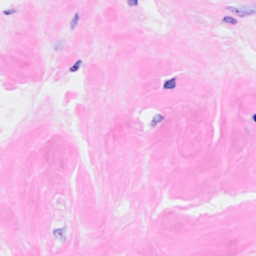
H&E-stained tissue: Breast